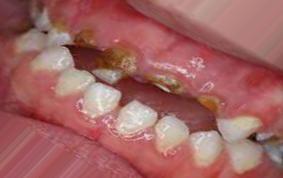
Condition: Caries